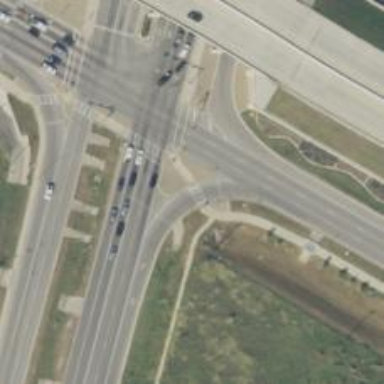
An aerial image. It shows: Secondary link road.